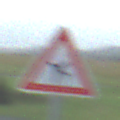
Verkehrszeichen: FlugbetriebRechts
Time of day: Midday
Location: Outdoor (Suburban)
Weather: Overcast
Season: NotSpecified
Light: Natural